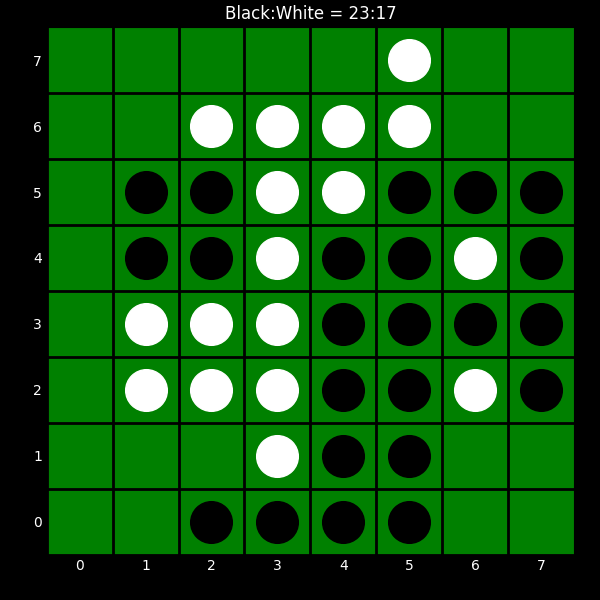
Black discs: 23
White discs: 17